Question: I require a INDEX/MATCH which returning a value from a TRUE Match criteria. I have used an AND for the LKP_Array as I have 2 Boolean tests. I have checked and it should be returning the value in yellow '2017 - KP1'

<URL>
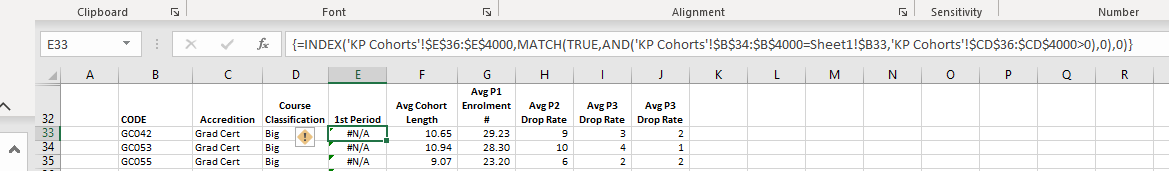
Answer: If you have the newest version of Excel you can just use 'FILTER'.
'''
=FILTER('KP Cohorts'!$E$36:$E$4000,
(('KP Cohorts'!$B$36:$B$4000=Sheet1!B33)*
('KP Cohorts'!$CD$36:$CD$4000>0)))
'''
If not, I believe you can do something like the below (untested, since I don't have older versions):
'''
=INDEX('KP Cohorts'!$E$36:$E$4000,
MATCH(2,
--('KP Cohorts'!$B$36:$B$4000=Sheet1!B33)+--('KP Cohorts'!$CD$36:$CD$4000>0)),1)
'''